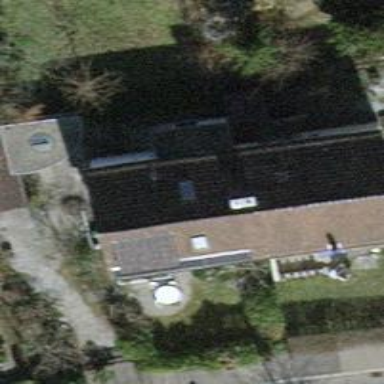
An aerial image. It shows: Simple house.